Interaction volume radius: 10 \u00c5
Interaction volume height: 15 \u00c5
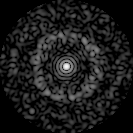
Disorder parameter: 0.8438